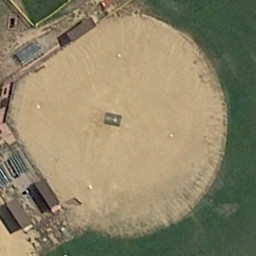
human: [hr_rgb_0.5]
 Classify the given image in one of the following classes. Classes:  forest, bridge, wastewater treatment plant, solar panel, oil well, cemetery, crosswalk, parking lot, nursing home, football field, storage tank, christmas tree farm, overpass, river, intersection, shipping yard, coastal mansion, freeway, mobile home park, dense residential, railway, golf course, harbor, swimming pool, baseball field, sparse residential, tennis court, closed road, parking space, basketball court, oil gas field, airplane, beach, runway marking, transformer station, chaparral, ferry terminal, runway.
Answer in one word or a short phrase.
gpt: baseball field